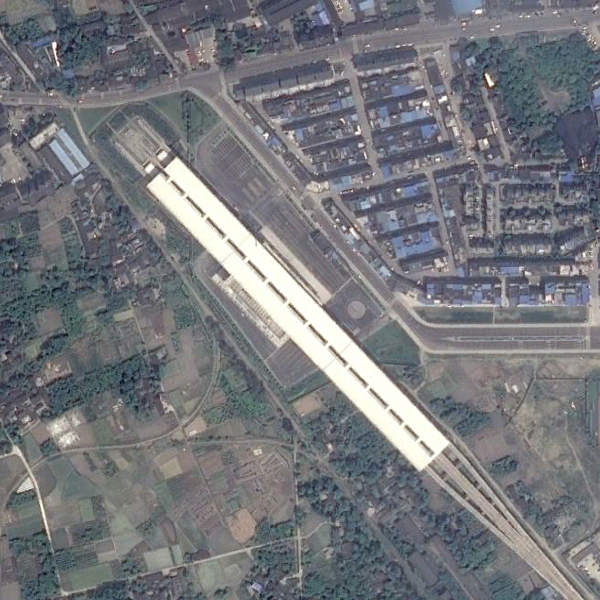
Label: RailwayStation